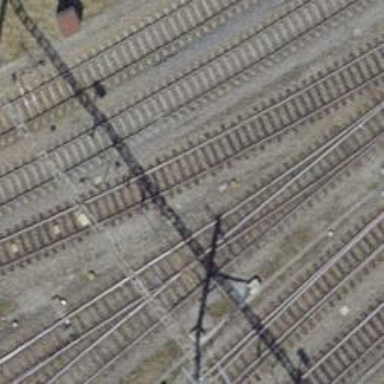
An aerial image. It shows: Single-track electrified railway siding with contact line for service.